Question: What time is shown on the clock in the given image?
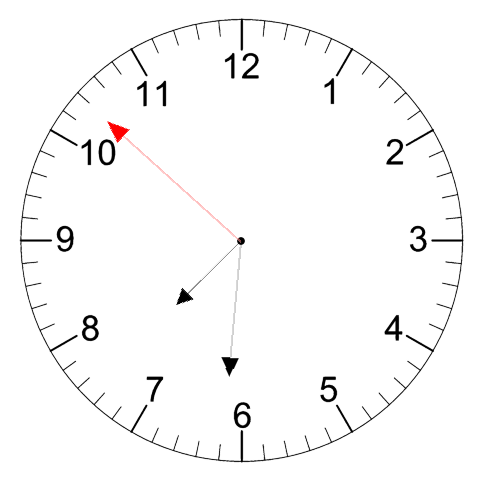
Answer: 07:30:52